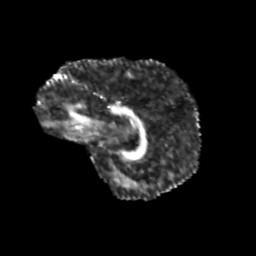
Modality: FA
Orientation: sagittal
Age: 9
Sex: male
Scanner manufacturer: siemens
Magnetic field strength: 3 T
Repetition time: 3.8 s
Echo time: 0.07 s